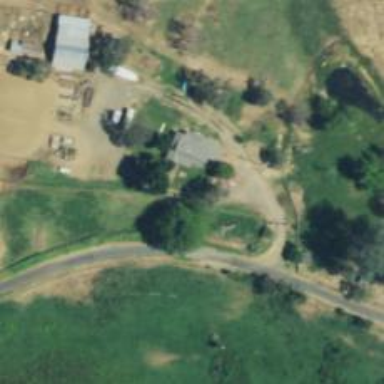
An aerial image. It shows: Driveway.